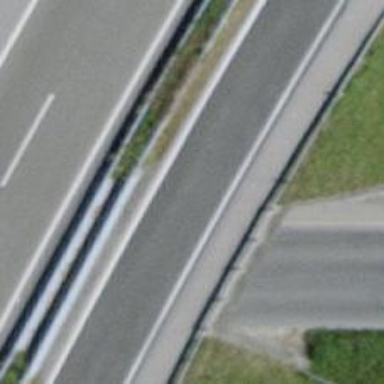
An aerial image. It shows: Trunk highway bridge with asphalt surface.